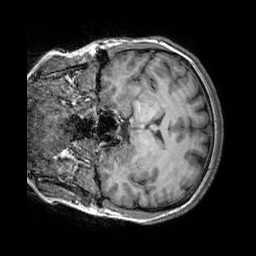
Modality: T1w
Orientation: coronal
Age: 41
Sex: female
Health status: healthy
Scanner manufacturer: siemens
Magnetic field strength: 3 T
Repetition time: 2.3 s
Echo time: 0.00303 s